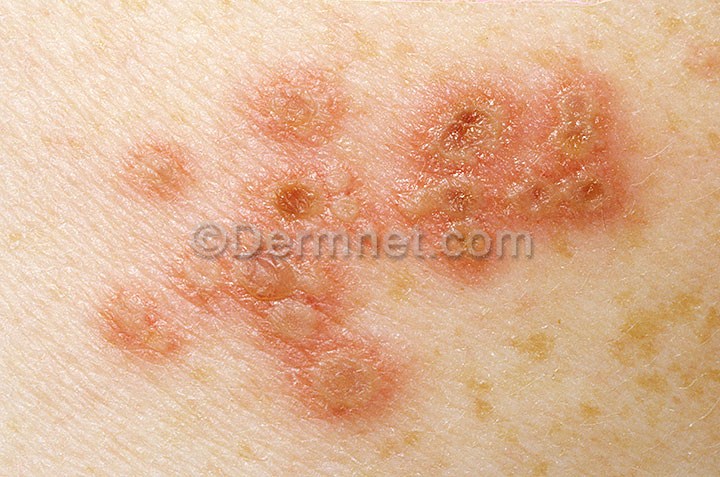
Disease: Warts Molluscum and other Viral Infections